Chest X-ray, AP view. Patient: 52 years old, sex F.
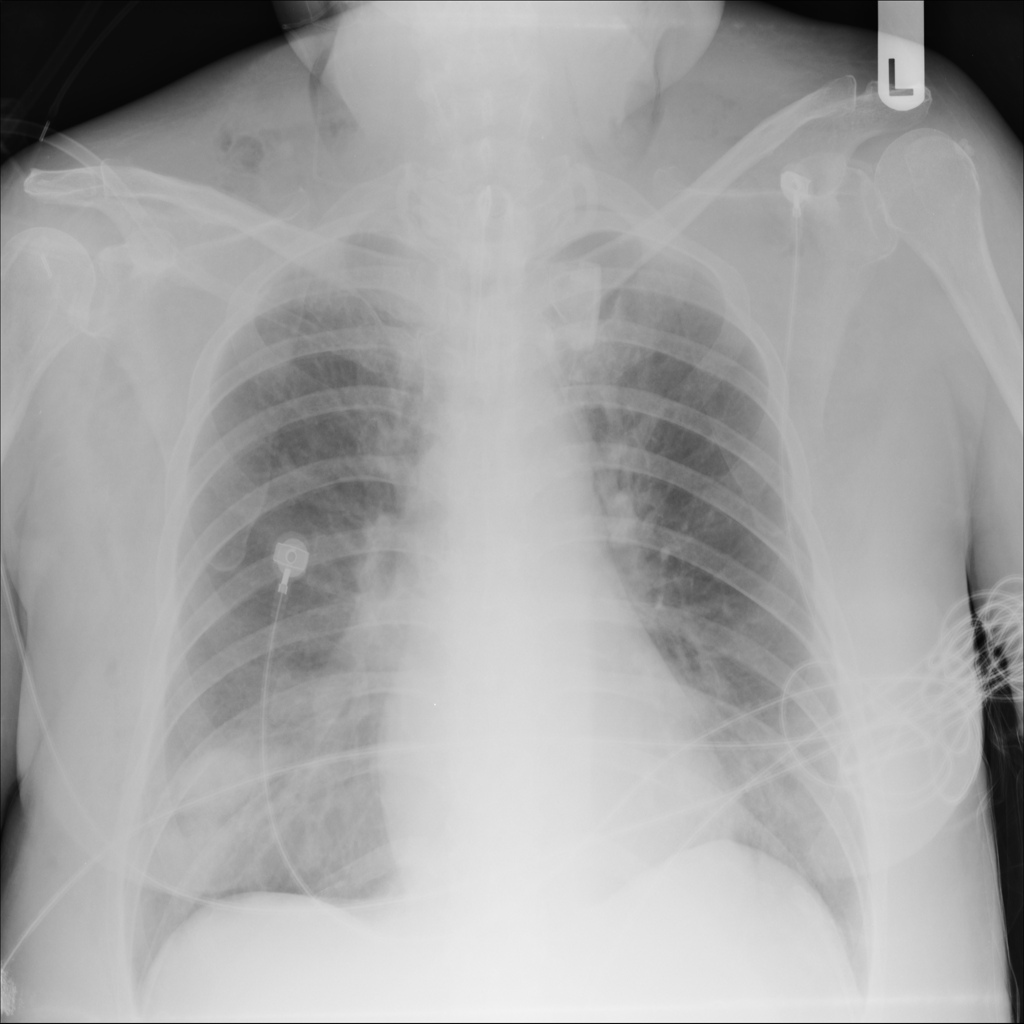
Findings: No Finding